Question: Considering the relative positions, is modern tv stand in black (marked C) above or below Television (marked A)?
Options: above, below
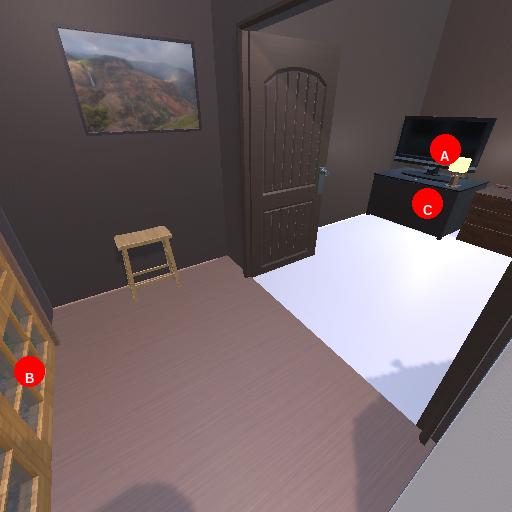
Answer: above